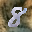
Label: 8